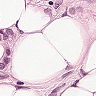
Metastatic tissue present: yes